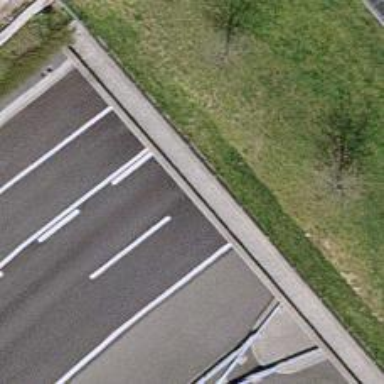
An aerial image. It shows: Tunnel on the motorway.